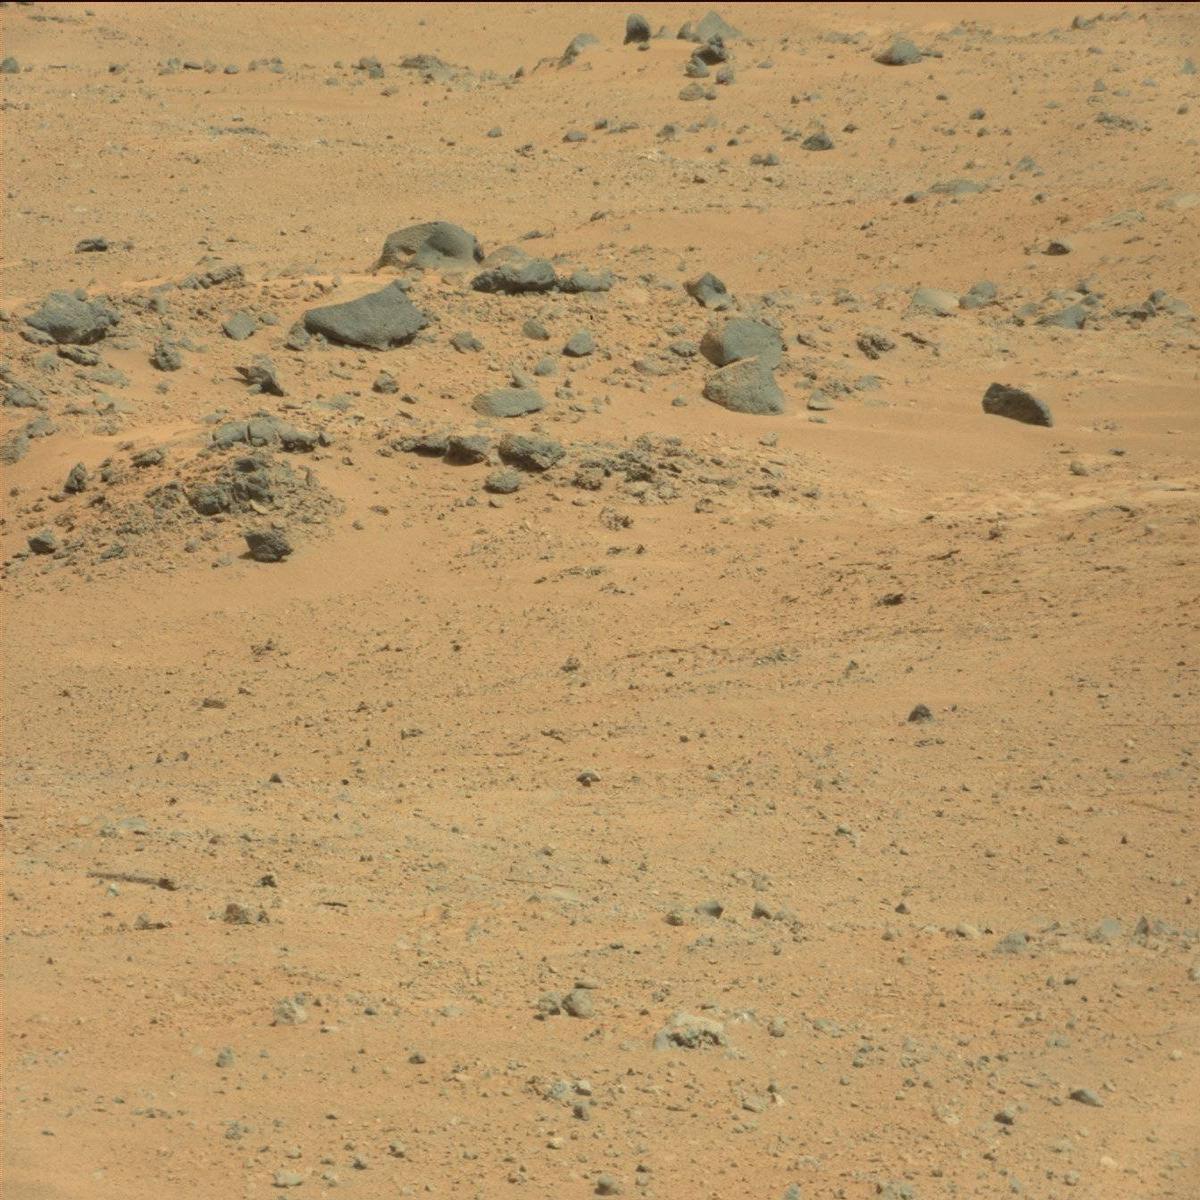
Terrain classes present: Bedrock, Rock, Sand / Soil